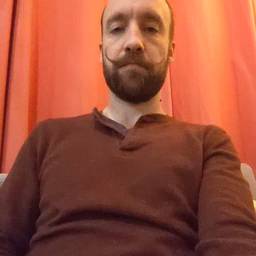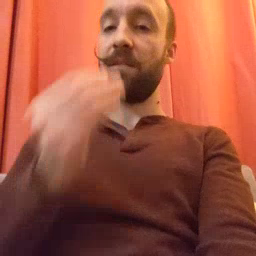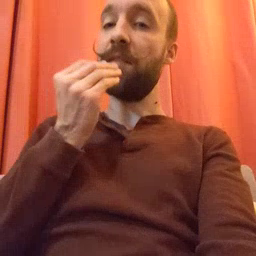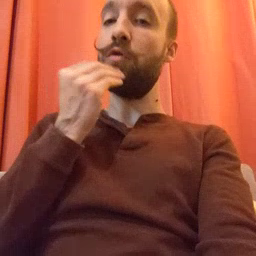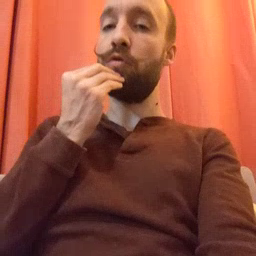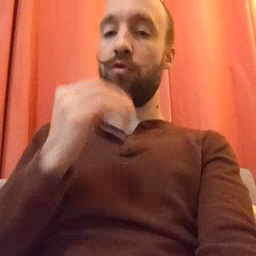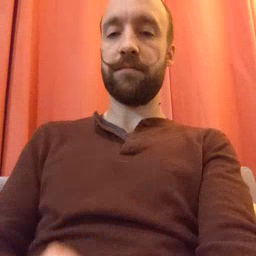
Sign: food